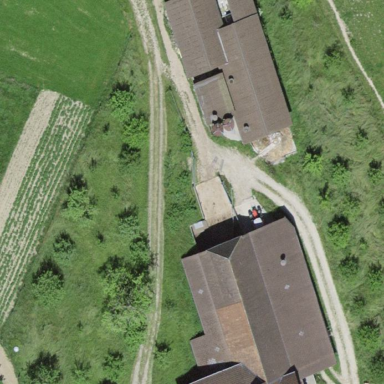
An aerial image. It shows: Sty building.